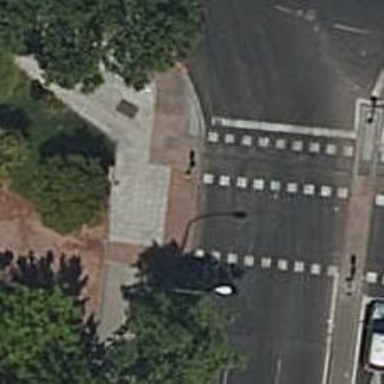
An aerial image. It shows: Sidewalk.